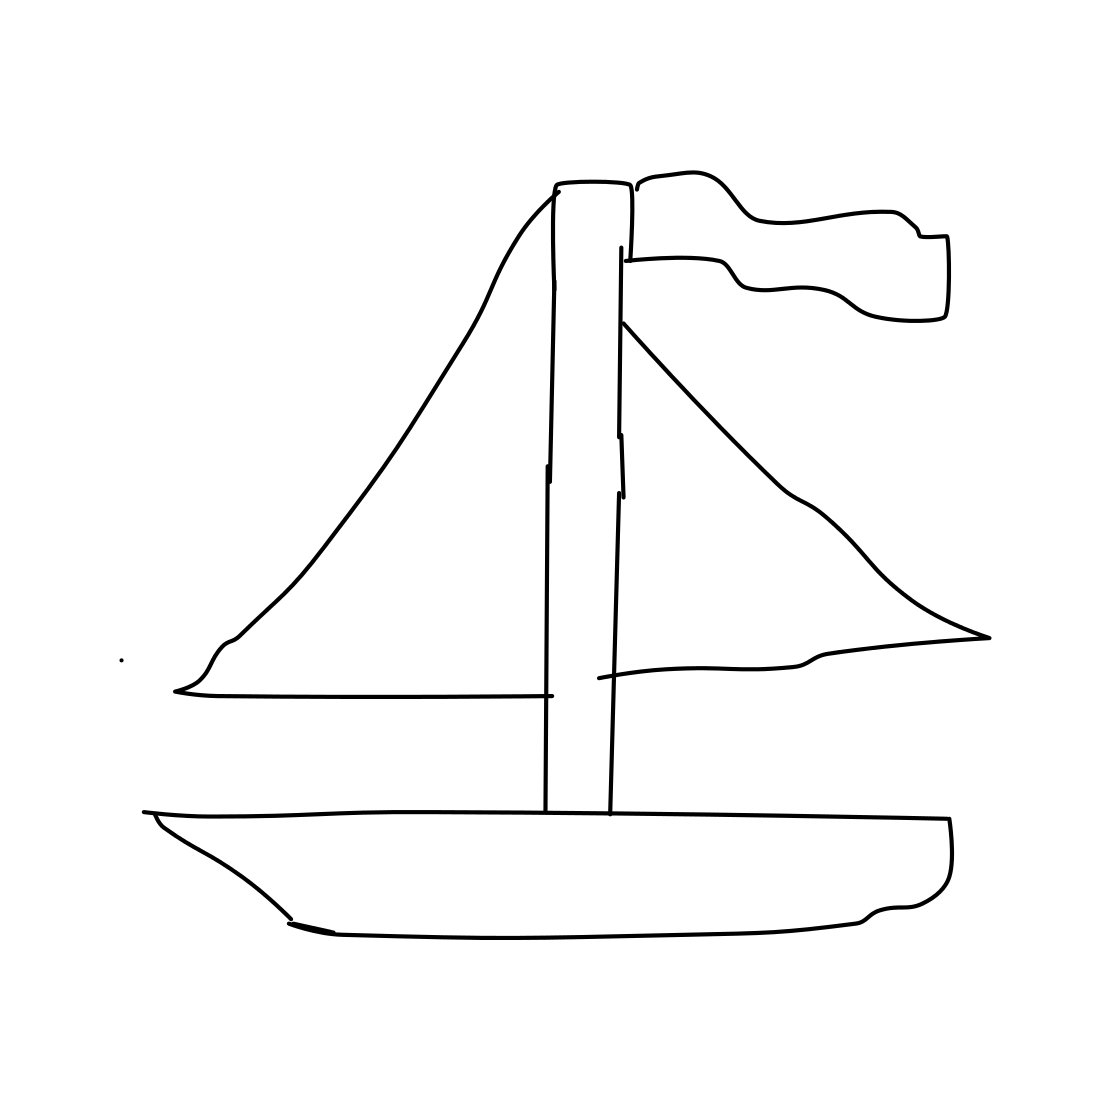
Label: sailboat